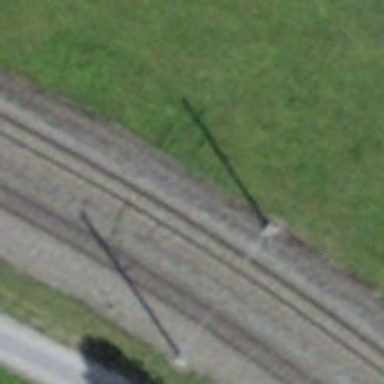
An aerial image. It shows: Narrow-gauge railway with single track. The railway is electrified with contact line.